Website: home-depot
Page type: newsletter-management
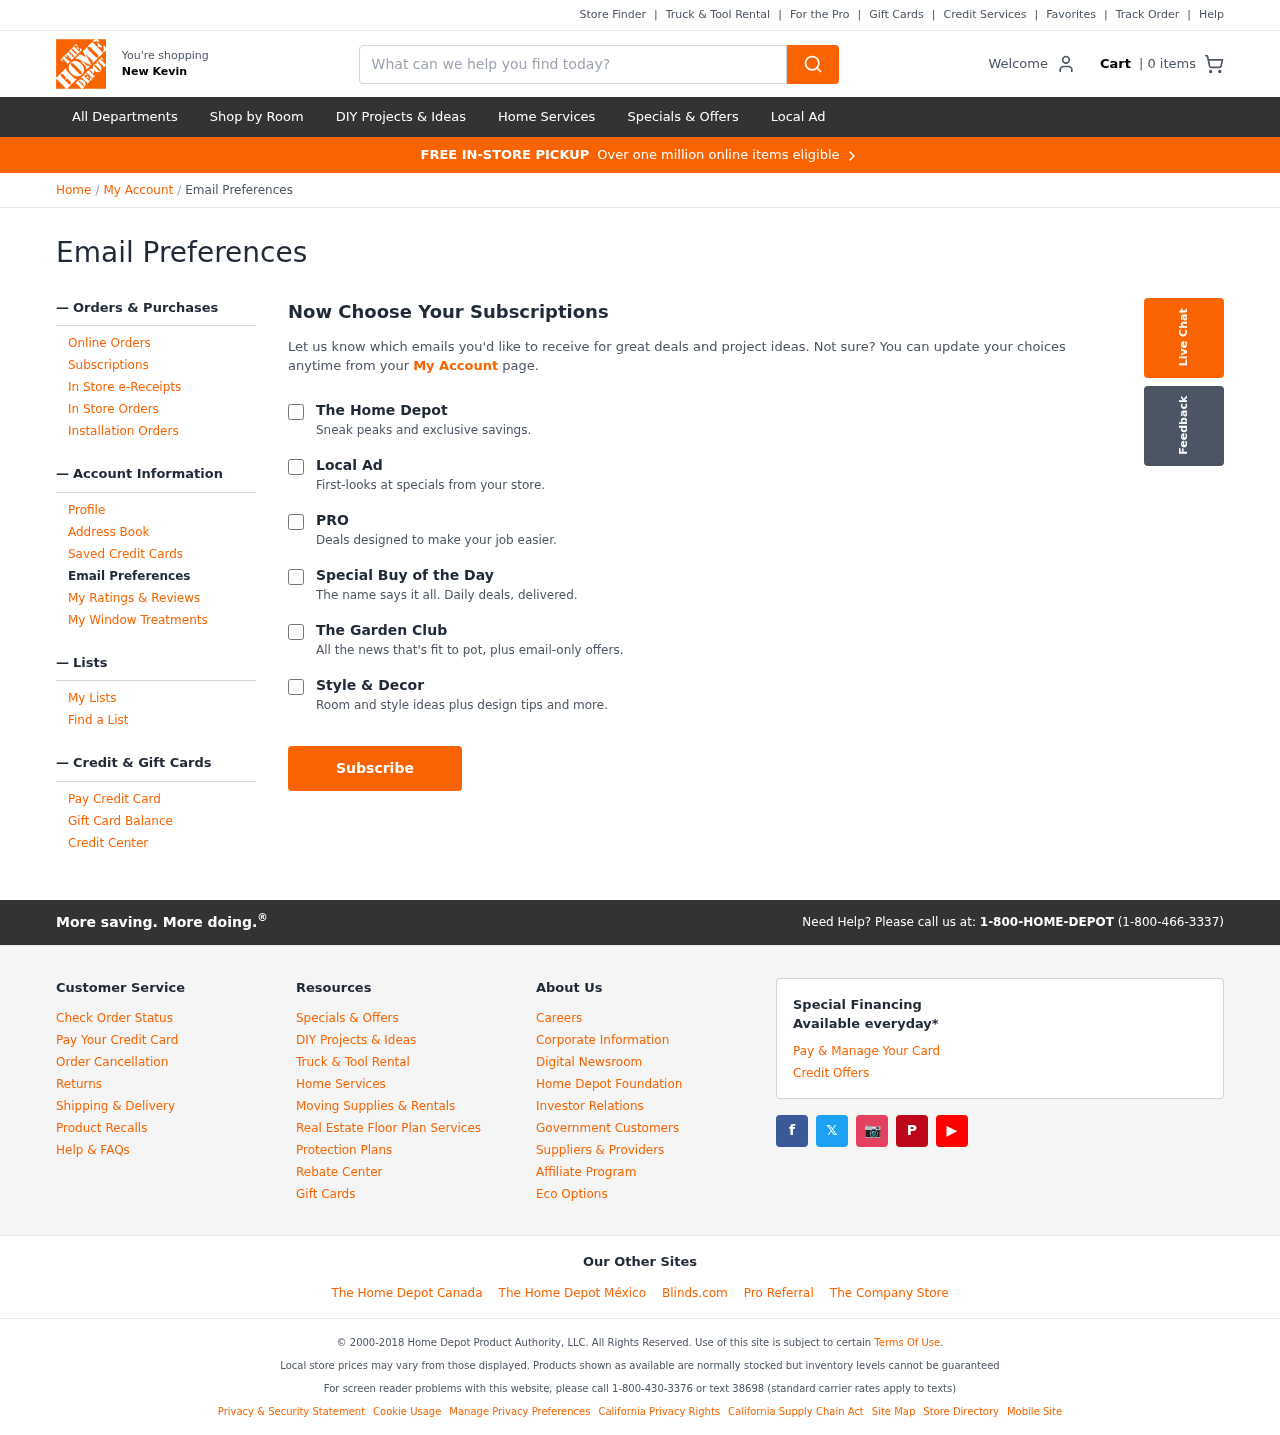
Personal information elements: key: PII_CITY
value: New Kevin
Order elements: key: ORDER_NUM_ITEMS
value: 0
Search elements: key: HEADER_SEARCH
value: What can we help you find today?